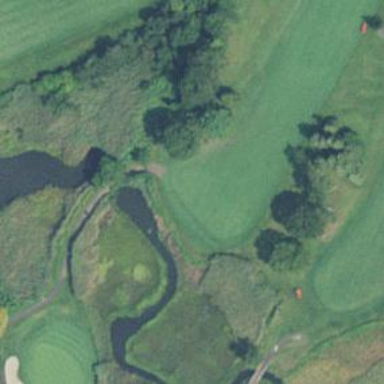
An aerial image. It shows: Path used for both walking and golf.